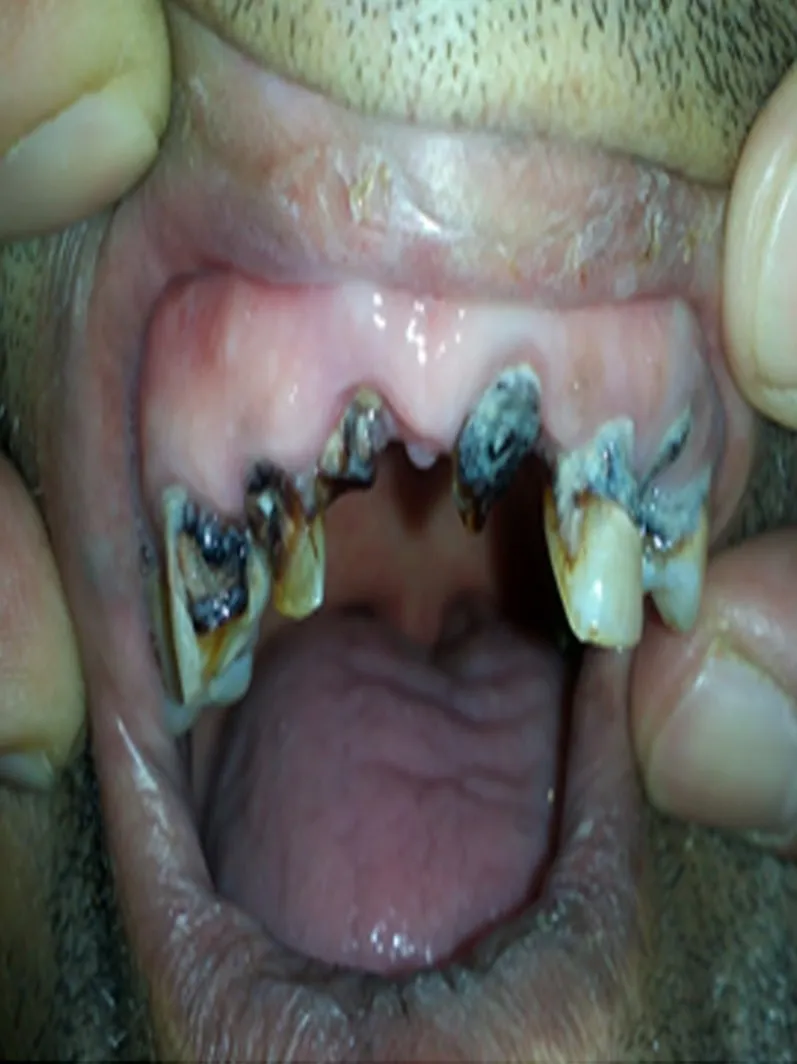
Bluish discoloration of periodontal tissues (Burton sign).
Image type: medical_photograph (oral_photograph)